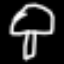
Label: mushroom